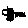
Label: tree